Aerial crown-view tile of a tropical tree (Barro Colorado Island, Panama), acquired 20241112:
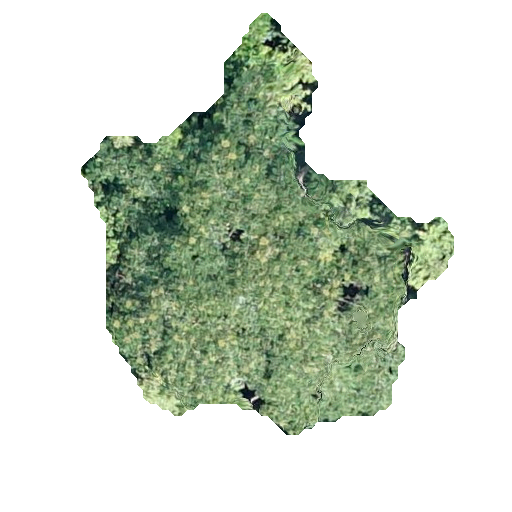
Species: Zanthoxylum ekmanii
GBIF accepted scientific name: Zanthoxylum ekmanii
Crown area: 135.992 m²